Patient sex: F
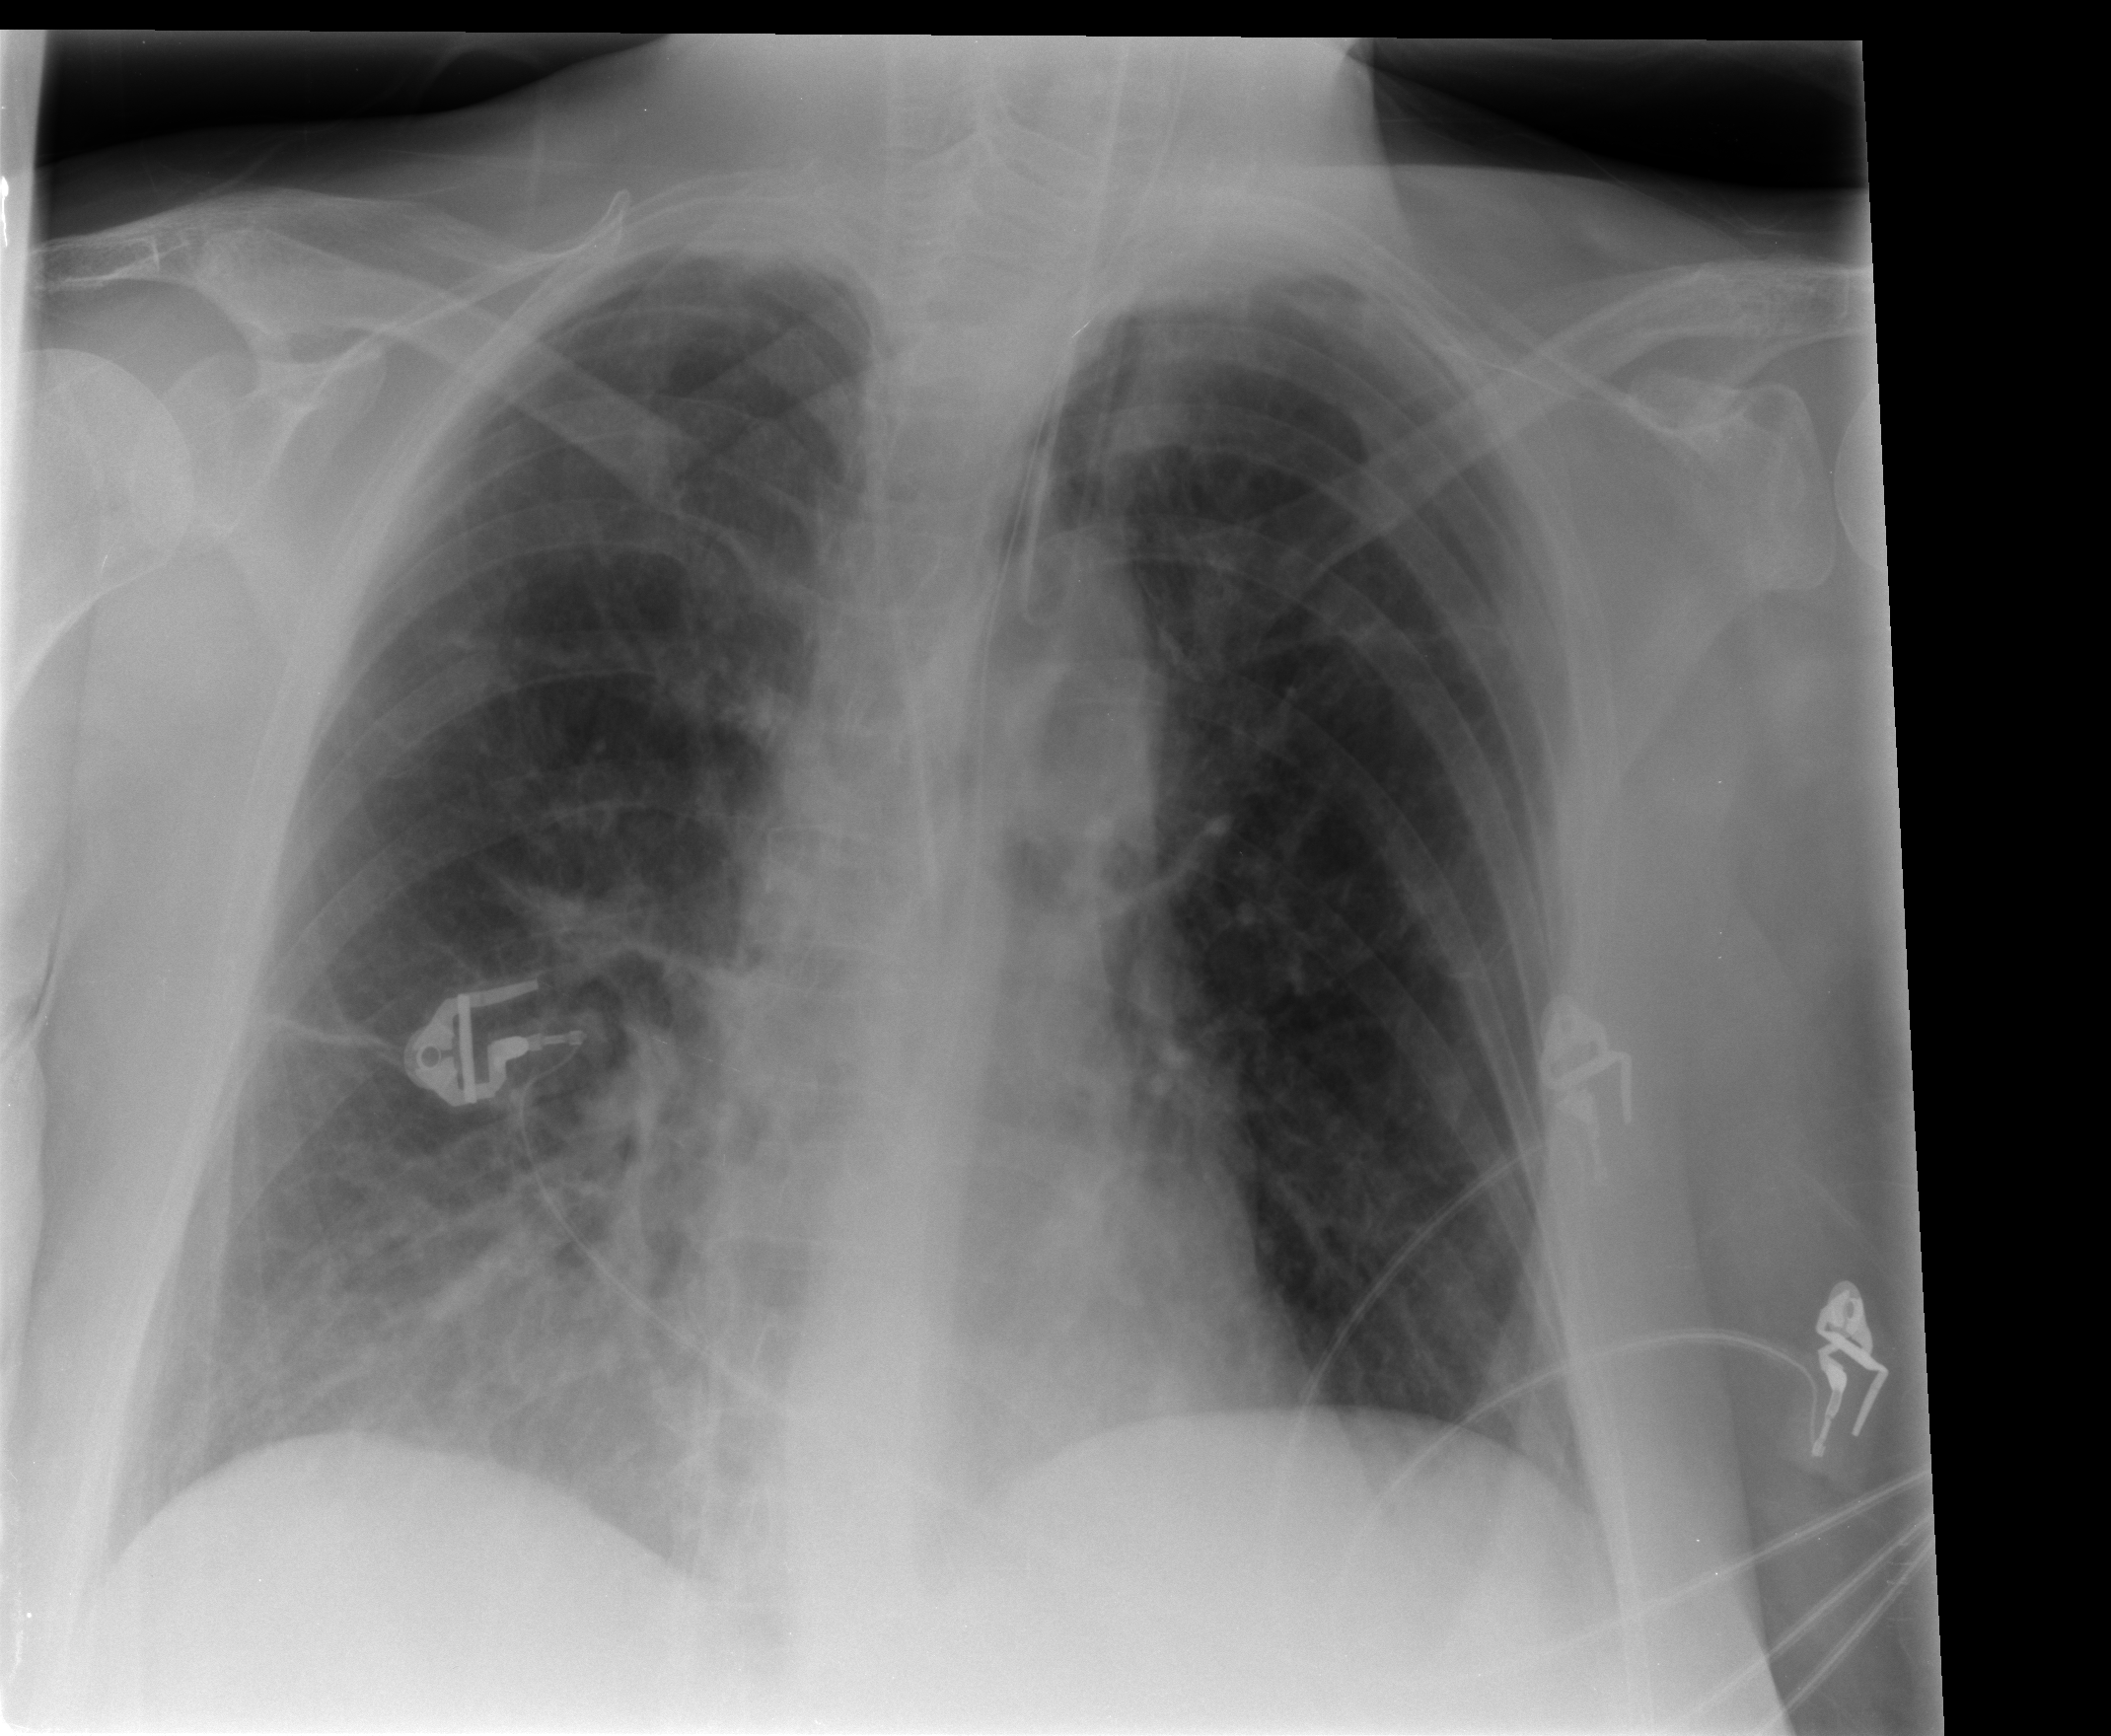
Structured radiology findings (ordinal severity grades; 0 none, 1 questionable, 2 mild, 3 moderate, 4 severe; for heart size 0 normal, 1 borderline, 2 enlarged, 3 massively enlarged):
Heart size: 0
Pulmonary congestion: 1
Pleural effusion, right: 2
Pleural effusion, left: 0
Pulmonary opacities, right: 1
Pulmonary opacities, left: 0
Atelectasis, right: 2
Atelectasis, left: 0